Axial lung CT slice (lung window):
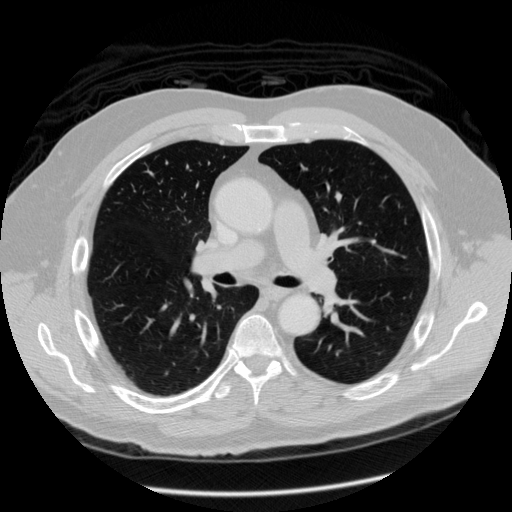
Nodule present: no